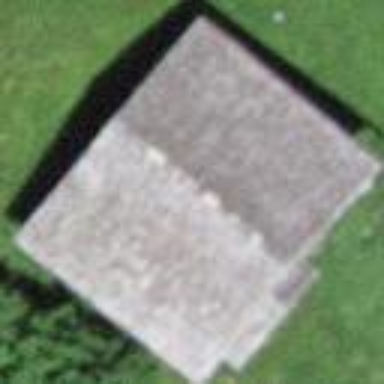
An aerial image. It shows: Rural barn.